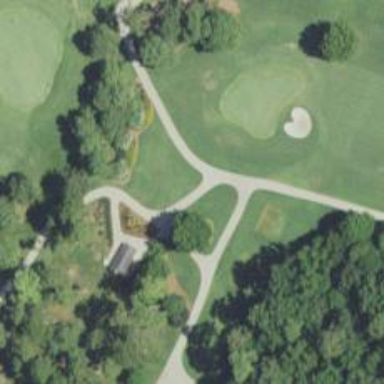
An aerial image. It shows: Path for both road and golf.